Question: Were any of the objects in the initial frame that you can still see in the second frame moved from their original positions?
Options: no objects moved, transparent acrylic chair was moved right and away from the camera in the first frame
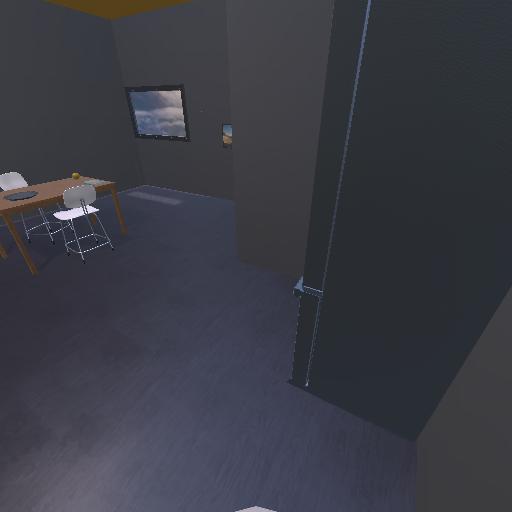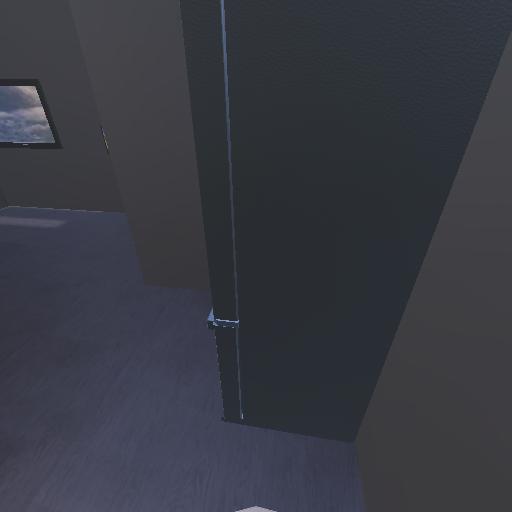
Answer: no objects moved